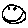
Label: smiley face